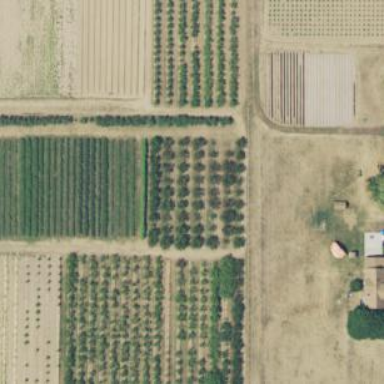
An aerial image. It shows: Orchard.